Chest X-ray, PA view. Patient: 46 years old, sex M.
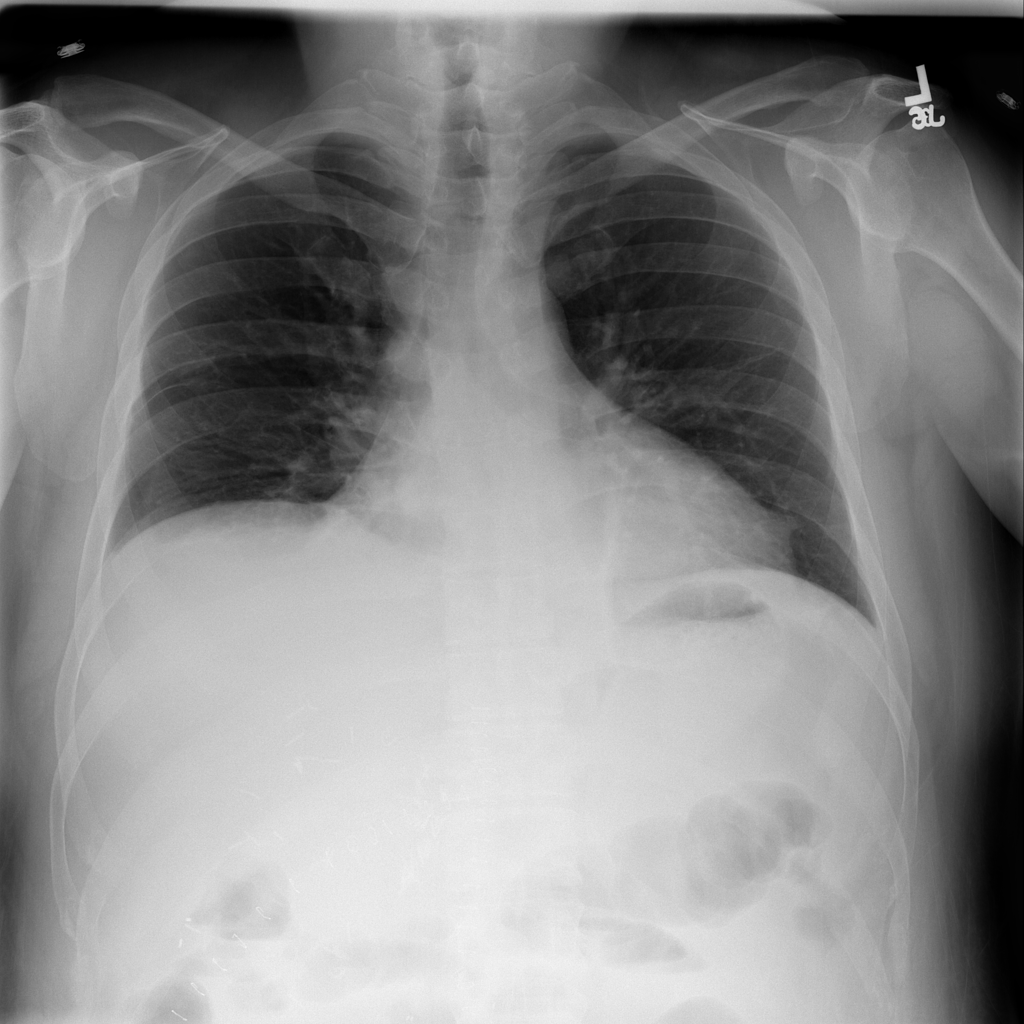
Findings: Atelectasis